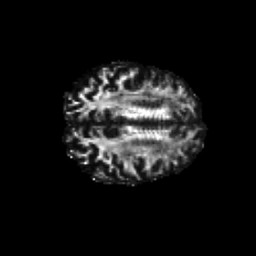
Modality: FA
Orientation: axial
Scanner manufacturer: siemens
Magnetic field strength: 3 T
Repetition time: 6.8 s
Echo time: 0.093 s